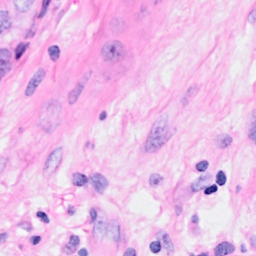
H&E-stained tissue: Breast